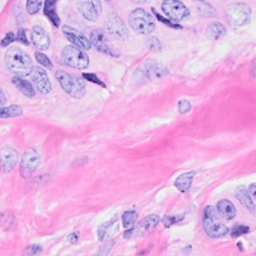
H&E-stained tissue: Breast